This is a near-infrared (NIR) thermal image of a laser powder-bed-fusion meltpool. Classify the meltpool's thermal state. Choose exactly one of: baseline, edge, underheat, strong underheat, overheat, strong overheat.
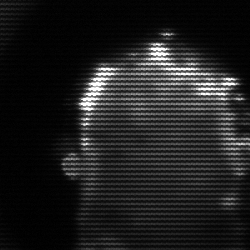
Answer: baseline